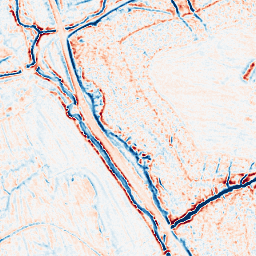
Category: edge_preserving
Decomposition family: bilateral
Decomposition parameters: d: 9
sigma_color: 25
sigma_space: 100
Upsampling method: bilinear
Upsampling parameters: scale: 8
Upsampling scale: 8